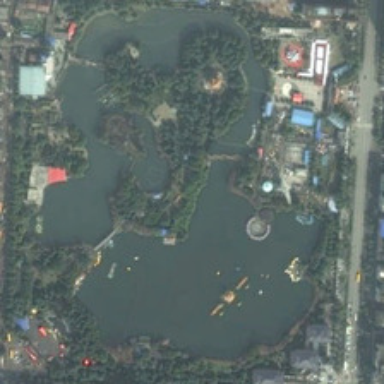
The playground and lush trees are on the side of the road .